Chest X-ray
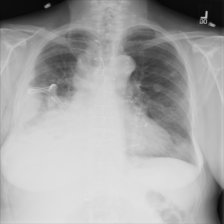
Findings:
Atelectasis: negative
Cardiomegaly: negative
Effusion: negative
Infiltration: negative
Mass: negative
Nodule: positive
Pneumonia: negative
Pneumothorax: negative
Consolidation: negative
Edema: negative
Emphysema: negative
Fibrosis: negative
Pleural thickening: negative
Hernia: negative